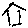
Label: house